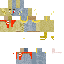
A female skeleton skin with pale skin, wearing blonde bald dressed in a gold robe top and brown pants, featuring a closed mouth.